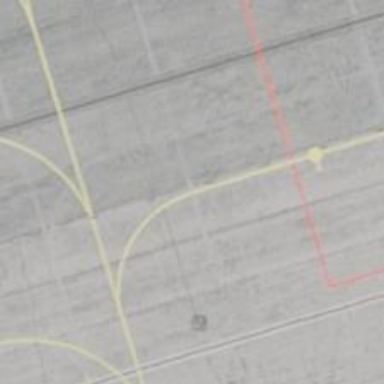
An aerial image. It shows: View of taxiway at the airport.